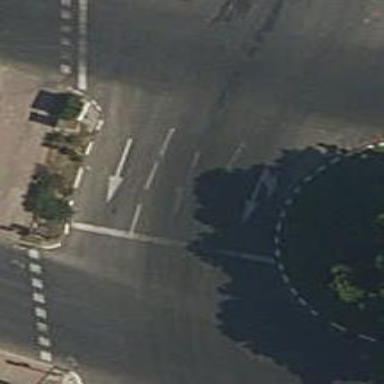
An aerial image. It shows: Asphalt road with secondary link designation.